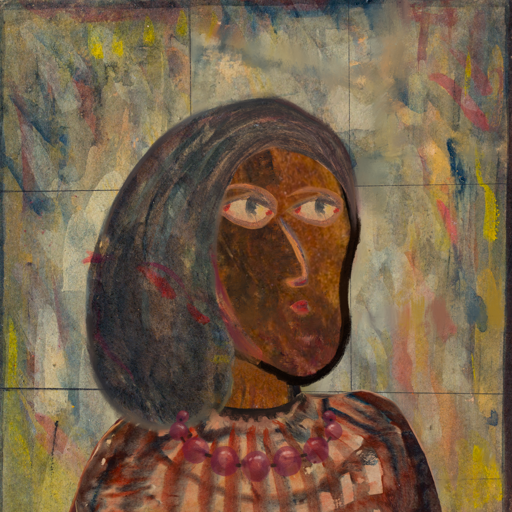
Background: GypsyMother, Head And Neck Side: Mosgoul, Face Side: GypsyMother, Bust: Orphan, Hair Side: Gypsy_Mother, Head Accessory: Blank, Second Necklace: Blank, Necklace: Irani_2, Baby: Blank